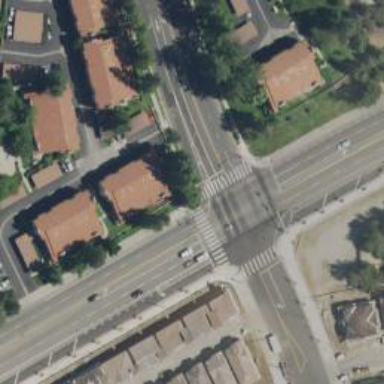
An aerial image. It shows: Footway crossing.